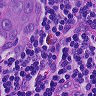
Metastatic tissue present: yes